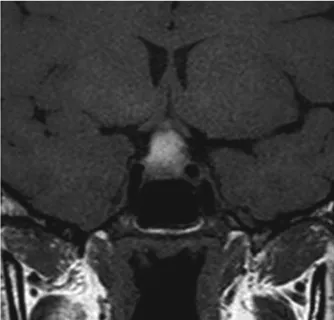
(A and B) Preoperative nonenhanced MRI: an extensive intrasellar lesion expanding into suprasellar region was found, with signs of bleeding, compression and optic chiasm displacement.
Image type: radiology (mri)